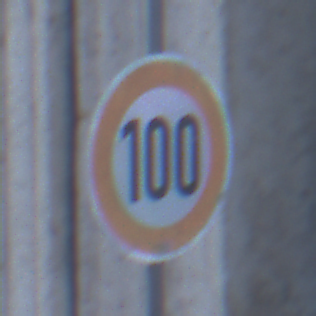
Verkehrszeichen: Geschwindigkeit100
Umgebung: Outdoor, Urban
Tageszeit: SunriseSunset
Wetter: Clear
Licht: Natural
Jahreszeit: NotSpecified
Kontrast: MediumContrast